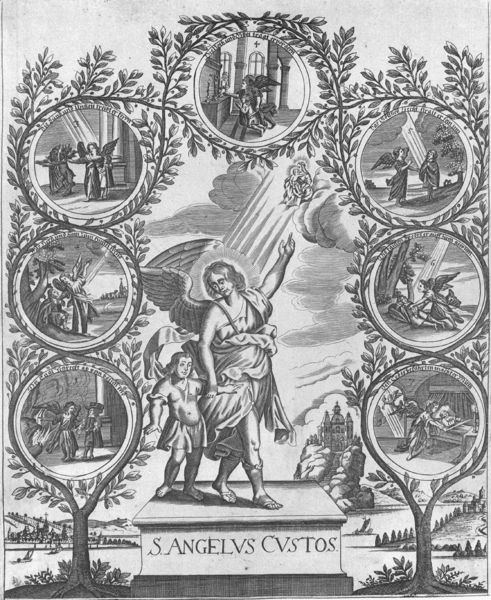
Titel: S. ANGELVS CVSTOS.
Standort: Wolfenbüttel
Institution: Herzog August Bibliothek
Schlagwörter: baum, berg, blätter, felsen, flügel, hand, himmel, laub, mann, wasser, weiß, wolken, bäume, fluss, landschaft, see, stadt, finger, grau, hintergrund, licht, schwarz, szene, säulen, zeichnung, schloss, wolke, arm, geschichte, sockel, gesten, zweige, gehen, kirche, gewand, tücher, kind, blatt, wald, boot, kreis, rund, engel, ranken, beine, schrift, bilder, fels, grafik, graphik, verzierung, podest, gewächs, tusche, knabe, burg, medaillon, strahlen, druck, schwarz weiß, radierung, stich, illustration, kreise, beten, kranz, rauten, schein, leben, christus, jesus, wächter, erscheinung, begleitung, deuten, schutzengel, maria, rosenkranz, erzengel, szenen, wanderung, geist, latein, medaillons, angelus, zeigegestus, verkünden, gabriel, erhellung, erscheinen, majuskeln, embleme, stammbaum, majuskal, tobias, vignetten, begleiter, bildgeschichte, medalions, aufgaben, heiligenvita, erwählung, #baum, custos